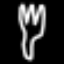
Label: fork